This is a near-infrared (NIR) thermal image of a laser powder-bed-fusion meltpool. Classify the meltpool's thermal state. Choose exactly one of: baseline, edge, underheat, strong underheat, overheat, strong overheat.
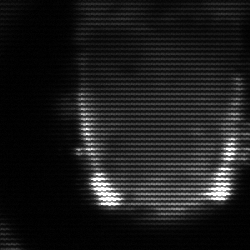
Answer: baseline